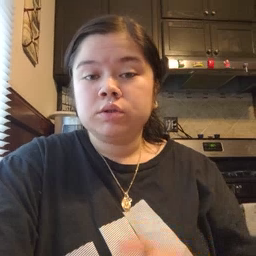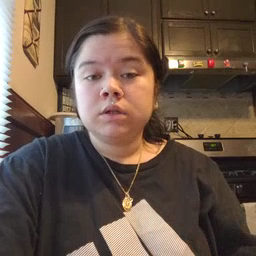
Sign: listen